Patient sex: M
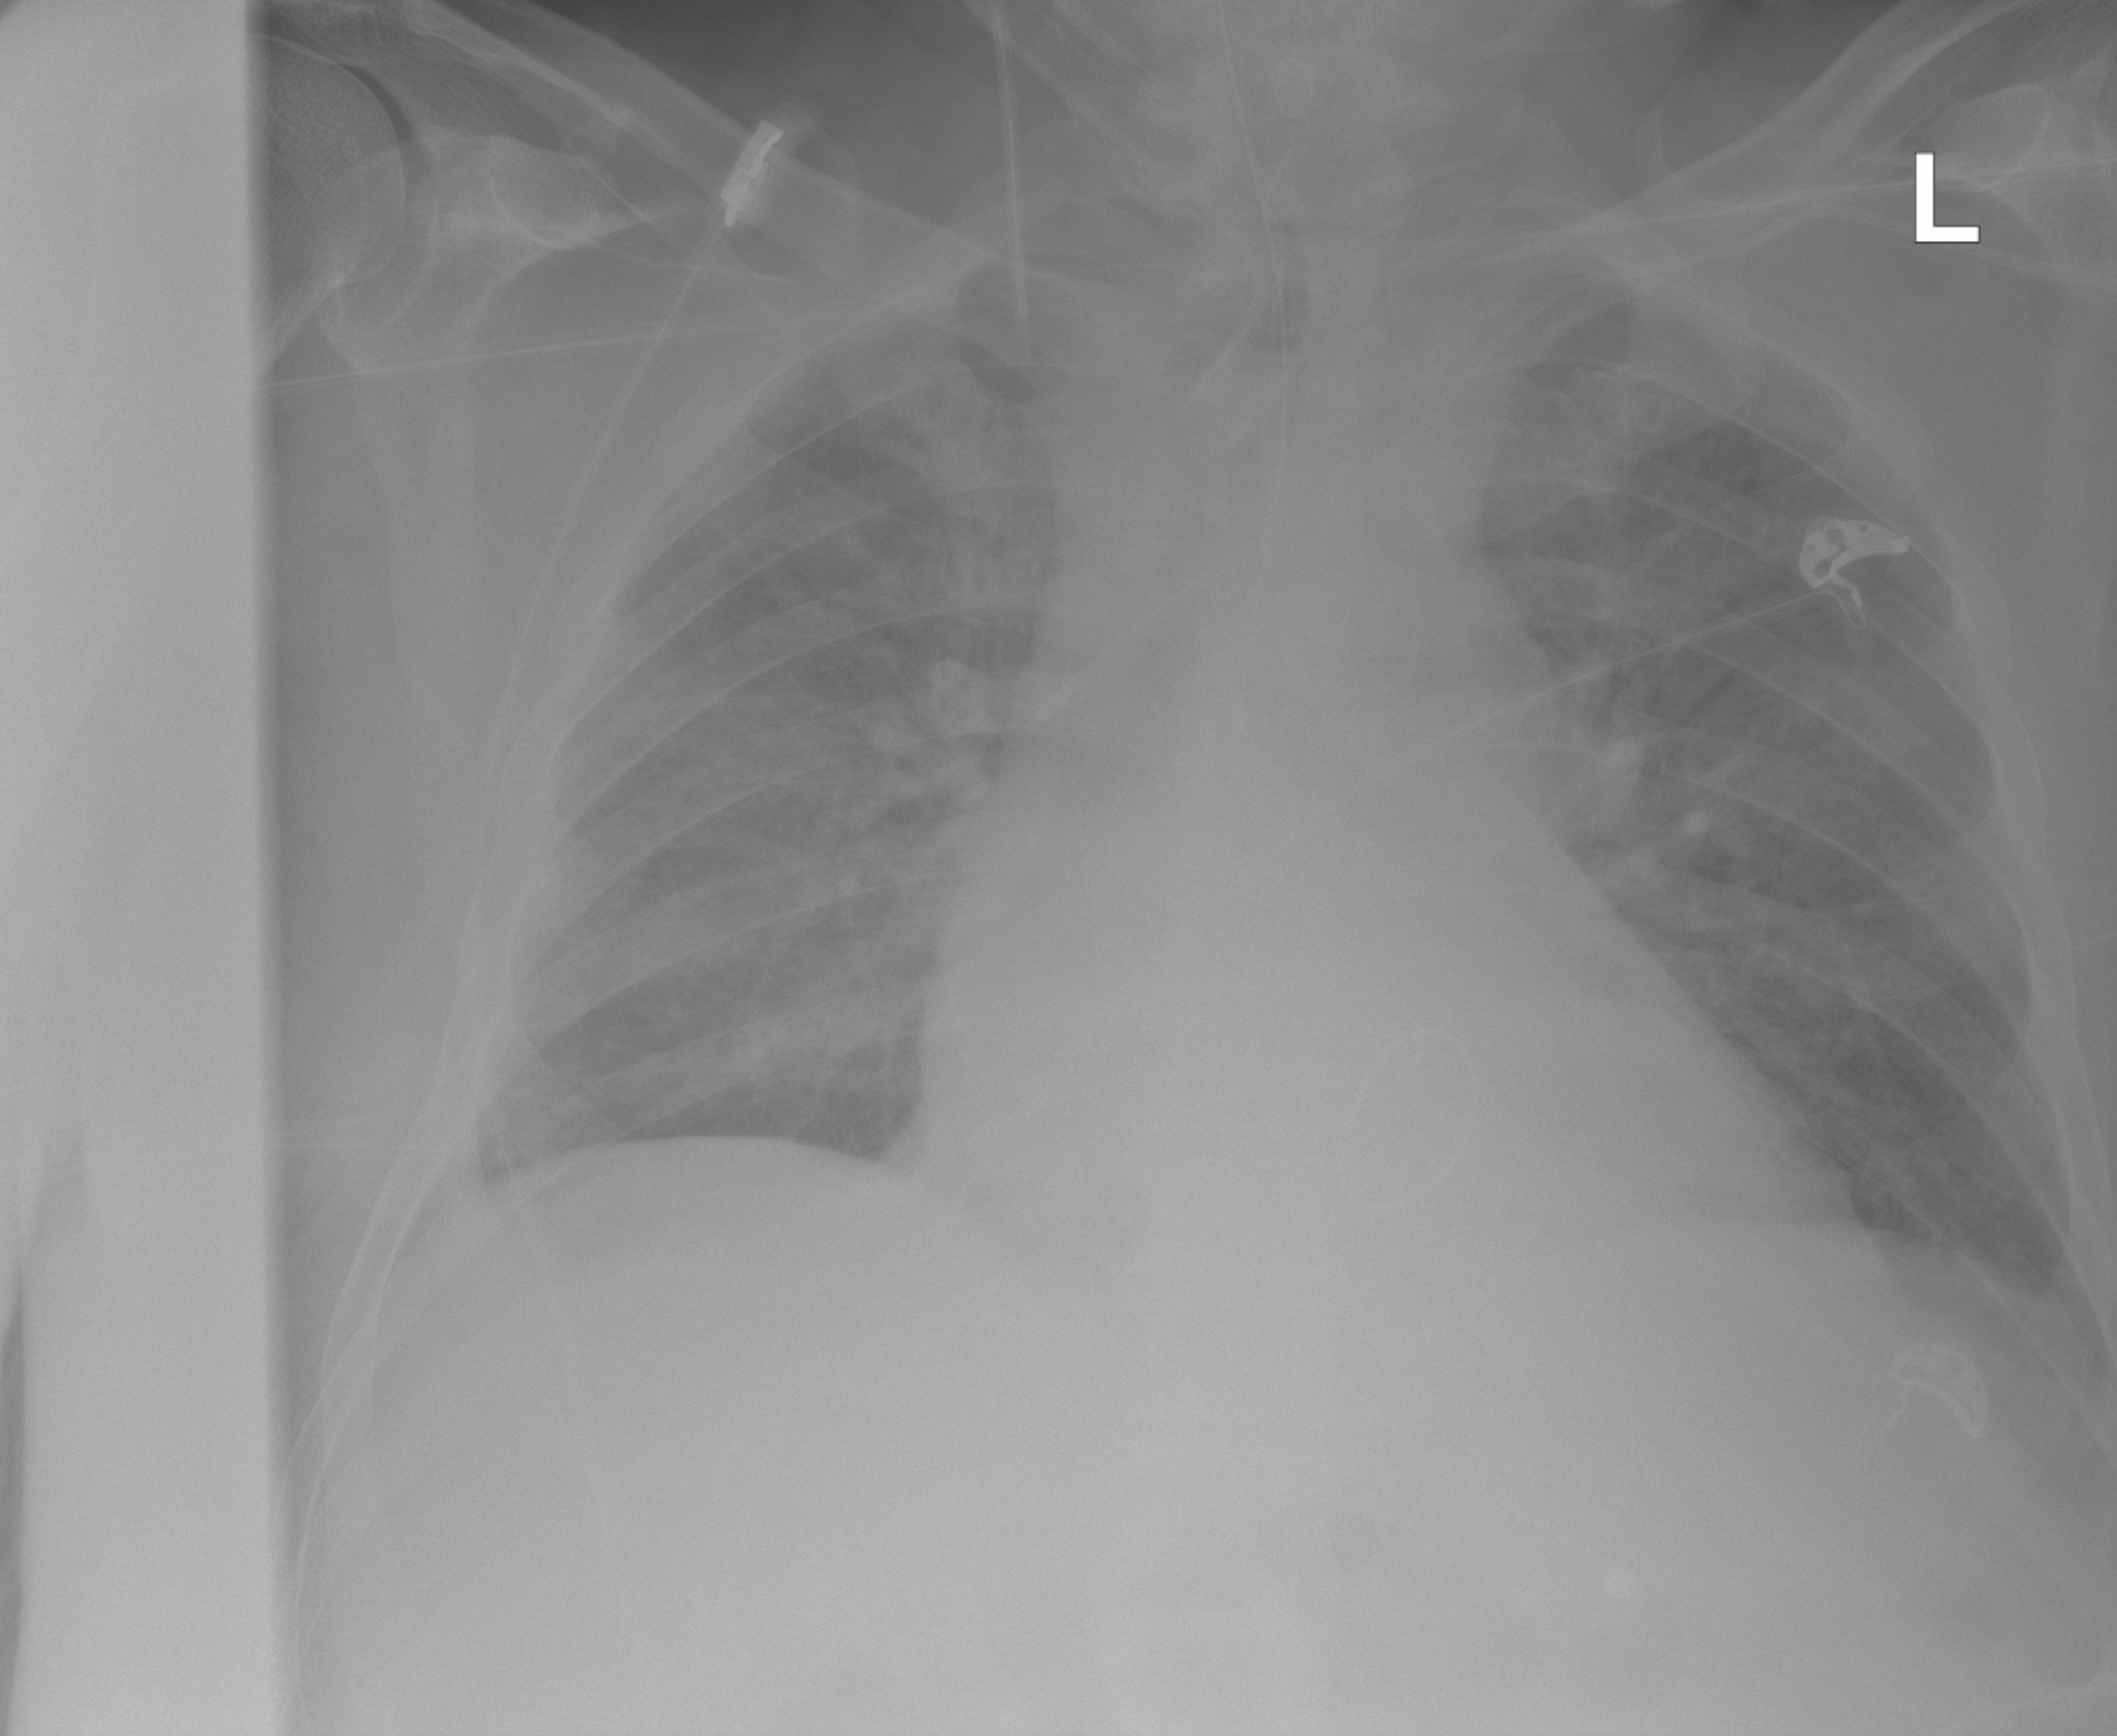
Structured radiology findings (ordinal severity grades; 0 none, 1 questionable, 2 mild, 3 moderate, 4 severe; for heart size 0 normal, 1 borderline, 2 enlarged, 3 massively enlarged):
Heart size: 2
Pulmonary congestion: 2
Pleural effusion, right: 2
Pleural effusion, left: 2
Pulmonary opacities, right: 2
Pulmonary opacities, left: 2
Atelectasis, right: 2
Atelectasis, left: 2